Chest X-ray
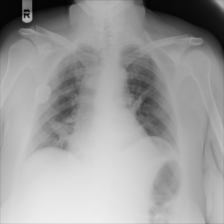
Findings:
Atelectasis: positive
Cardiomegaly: negative
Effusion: negative
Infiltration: negative
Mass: negative
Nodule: negative
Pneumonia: negative
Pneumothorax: negative
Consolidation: negative
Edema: negative
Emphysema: negative
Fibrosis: negative
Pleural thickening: negative
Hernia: negative